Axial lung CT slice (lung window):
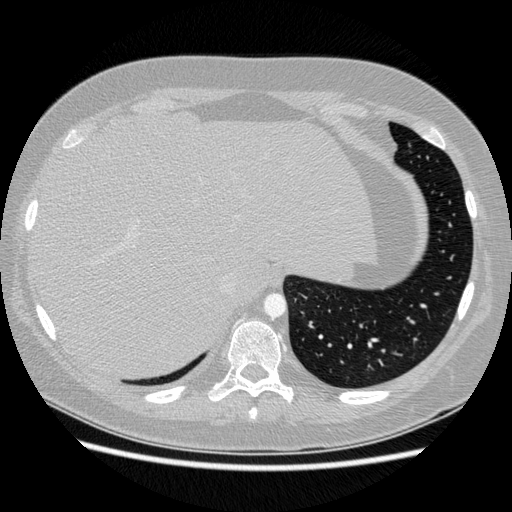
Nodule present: no